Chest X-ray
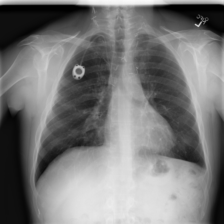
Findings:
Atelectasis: negative
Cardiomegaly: negative
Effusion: negative
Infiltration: negative
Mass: negative
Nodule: negative
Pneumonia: negative
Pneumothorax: negative
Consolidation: negative
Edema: negative
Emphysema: negative
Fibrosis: negative
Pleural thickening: negative
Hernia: negative